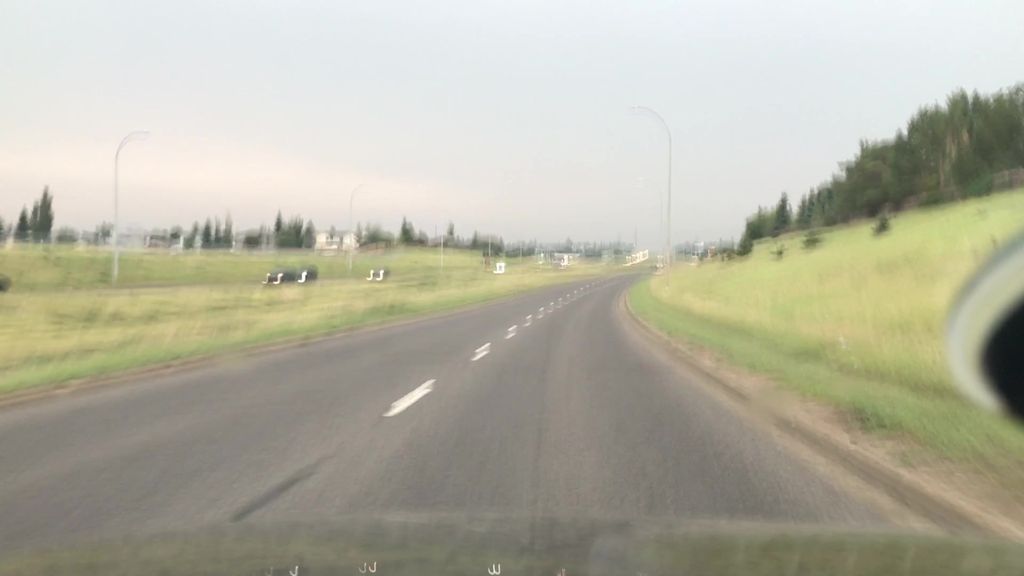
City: edmonton